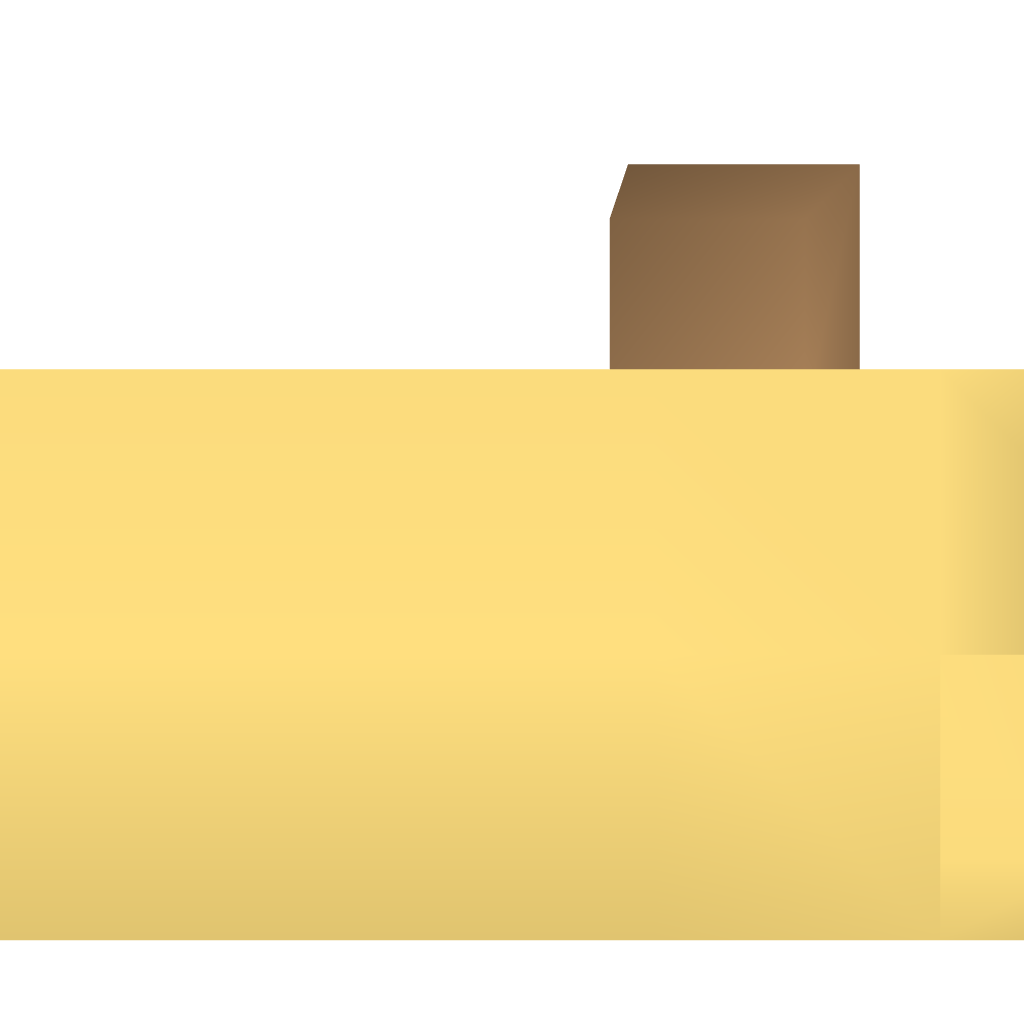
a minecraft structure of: Never Night Cube bad low quality